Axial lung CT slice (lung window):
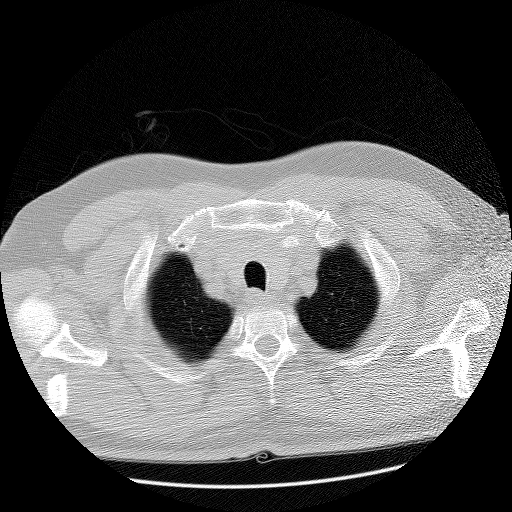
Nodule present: no